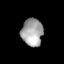
Tissue: lung
Cell type: Others
Senescence score: 0.201
Nuclear area (px): 579
Mean DAPI intensity: 164.606